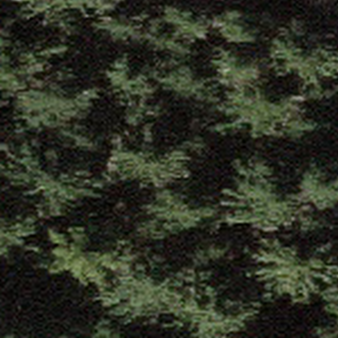
Label: other